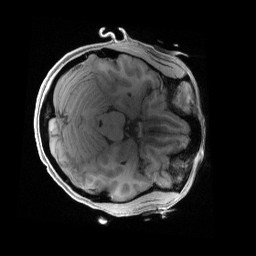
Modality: T1w
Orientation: axial
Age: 33
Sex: female
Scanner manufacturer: siemens
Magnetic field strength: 3 T
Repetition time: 2.4 s
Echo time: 0.00241 s